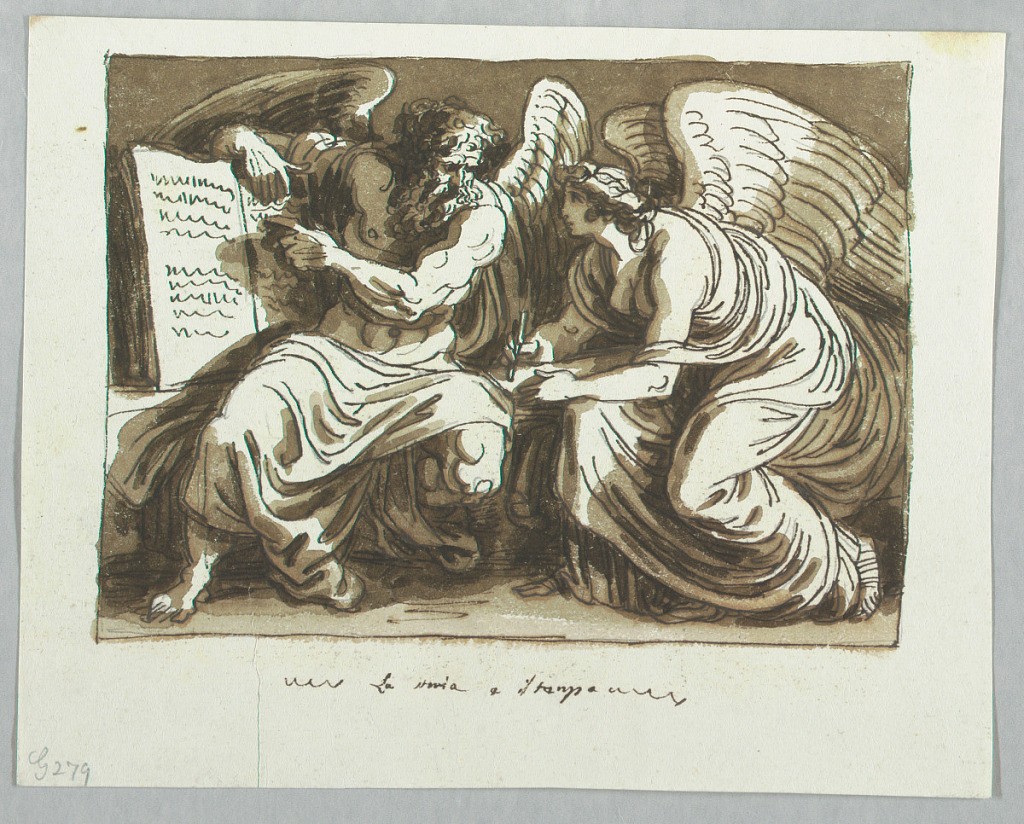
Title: Drawing
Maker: Felice Giani, Italian, 1758–1823
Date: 1810
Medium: Pen and brown ink, brown wash, over traces of black chalk. Laid Paper
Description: Horizontal rectangle. Time sits at left pointing at the writing in a book from which a winged female copies.